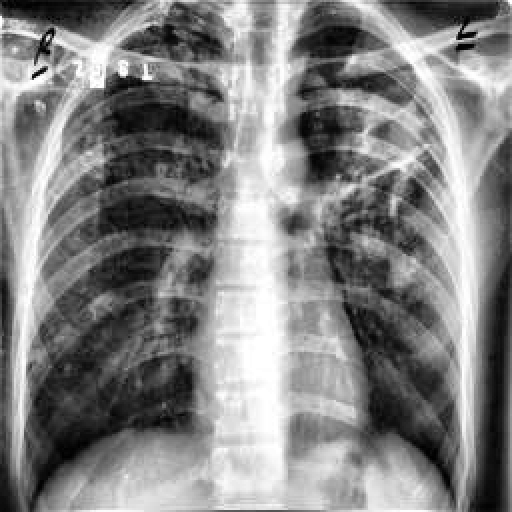
Finding: TUBERCULOSIS